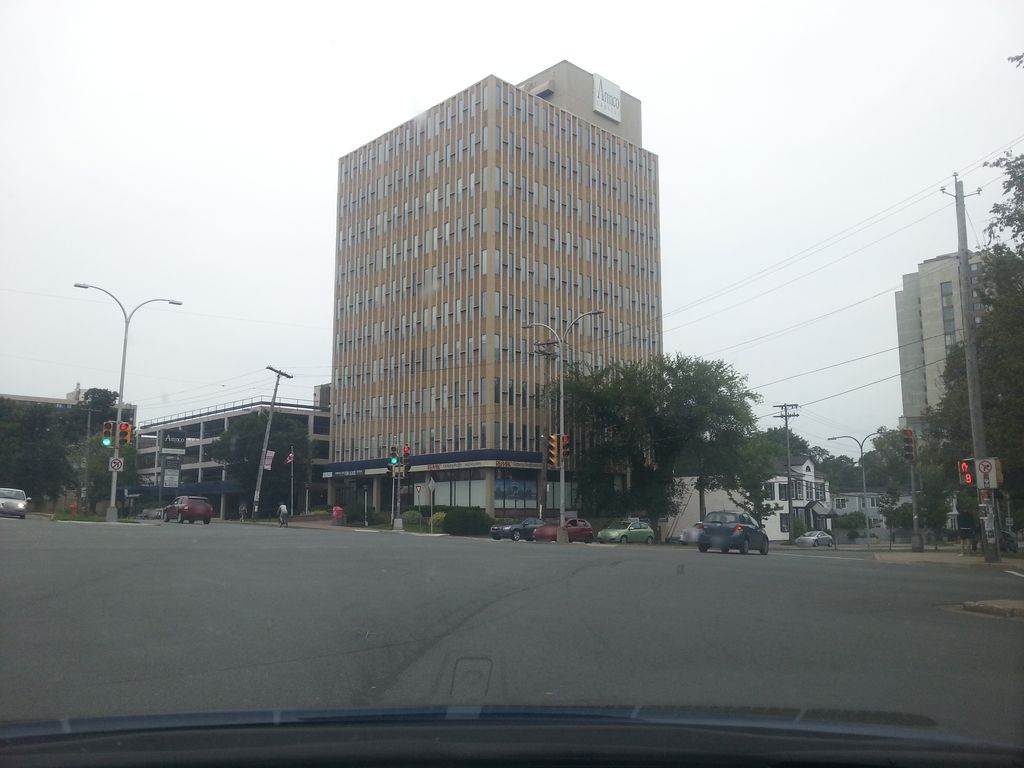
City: halifax